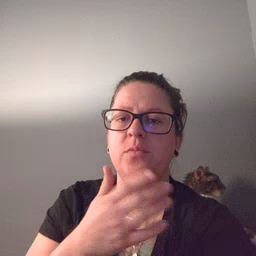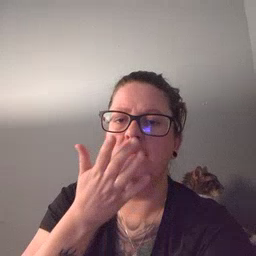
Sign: grass